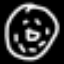
Label: donut